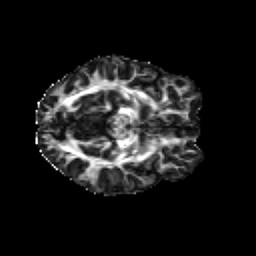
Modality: FA
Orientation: axial
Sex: female
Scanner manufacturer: siemens
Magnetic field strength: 3 T
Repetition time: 5 s
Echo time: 0.071 s